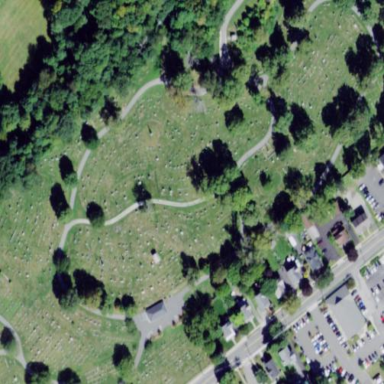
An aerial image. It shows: Cemetery.